Question: I am trying to overlay 2 diagonal lines over top of a negative stacked bar chart. The purpose of these lines is to show where the optimal value for each bar should be.
The chart will always be from -10% to 10% along the x-axis, so the lines do not need to scale smaller if the graph grew. (though that would be nice to know how to do that as well if it's a small addition)
I am relatively new to HighCharts and I can't seem to find out if this is possible or not.

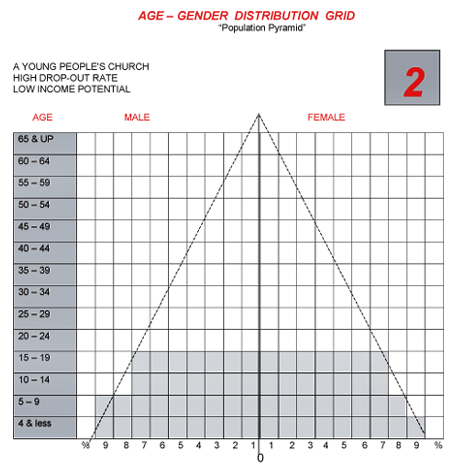
Answer: Given that the intersection of the lines are always going to intersect at the same point I made <URL>. What I did was create two additional series that go from -10 to 0 and 10 to 0. You could do this with one series as well but maybe the male/female projection lines are different? Your choice.
Now, since I do not know where the two lines should intersect I had them end at the final category. You can adjust this by giving the two series different end points. The other trick is to fill the 2 projection lines with null for the in-between points and allow the 2 end points to be connected. I also hid the markers, hid the series from the legend, and allowed for different line styles.
Important bits:
'''
{
name: 'line1',
type: 'line',
color: 'black',
dashStyle: 'dot',
connectNulls: true,
showInLegend: false,
marker: {
enabled: false
},
data: [0, null},
...
, 10]}
'''
Since these data series are stacked we need to make sure only those series get stacked otherwise the 2 projected lines get stacked as well. Do this via:
'''
plotOptions: {
bar: {
stacking: 'normal',
//pointWidth: 20
}
},
'''
Note that is only applying stacking to the 'bar' types. Update <URL>.